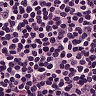
Metastatic tissue present: no